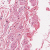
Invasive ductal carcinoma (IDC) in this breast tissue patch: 0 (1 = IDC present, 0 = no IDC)